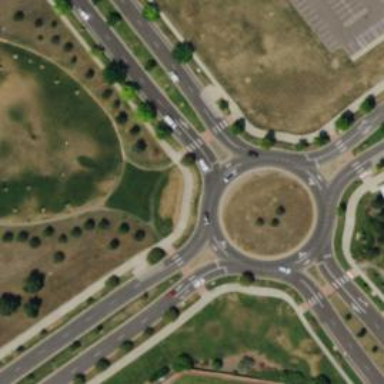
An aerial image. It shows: Secondary road made of asphalt leading to roundabout.